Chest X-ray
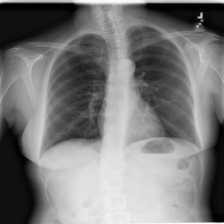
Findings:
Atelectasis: negative
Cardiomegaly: negative
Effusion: negative
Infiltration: negative
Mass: negative
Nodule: negative
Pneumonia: negative
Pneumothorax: negative
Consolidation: negative
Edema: negative
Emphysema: negative
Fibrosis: negative
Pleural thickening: negative
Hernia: negative